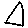
Label: triangle